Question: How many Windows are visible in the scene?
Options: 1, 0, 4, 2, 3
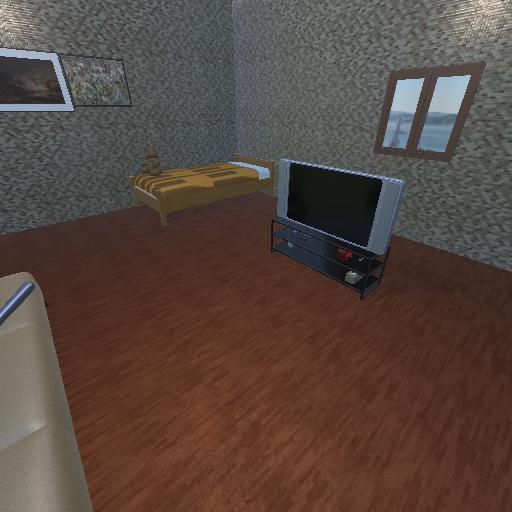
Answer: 1